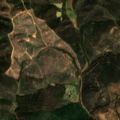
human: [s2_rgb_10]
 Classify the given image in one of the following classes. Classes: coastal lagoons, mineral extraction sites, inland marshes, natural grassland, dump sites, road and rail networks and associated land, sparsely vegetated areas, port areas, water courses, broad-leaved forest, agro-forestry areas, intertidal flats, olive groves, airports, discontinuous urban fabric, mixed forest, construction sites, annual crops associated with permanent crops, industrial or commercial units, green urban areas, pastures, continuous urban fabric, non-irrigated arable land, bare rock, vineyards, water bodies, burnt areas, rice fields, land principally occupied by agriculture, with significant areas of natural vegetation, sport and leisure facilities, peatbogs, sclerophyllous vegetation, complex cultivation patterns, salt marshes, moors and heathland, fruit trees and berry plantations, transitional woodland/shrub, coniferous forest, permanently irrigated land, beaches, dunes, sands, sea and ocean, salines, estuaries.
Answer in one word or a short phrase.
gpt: broad-leaved forest, coniferous forest, sclerophyllous vegetation, transitional woodland/shrub